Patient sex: M
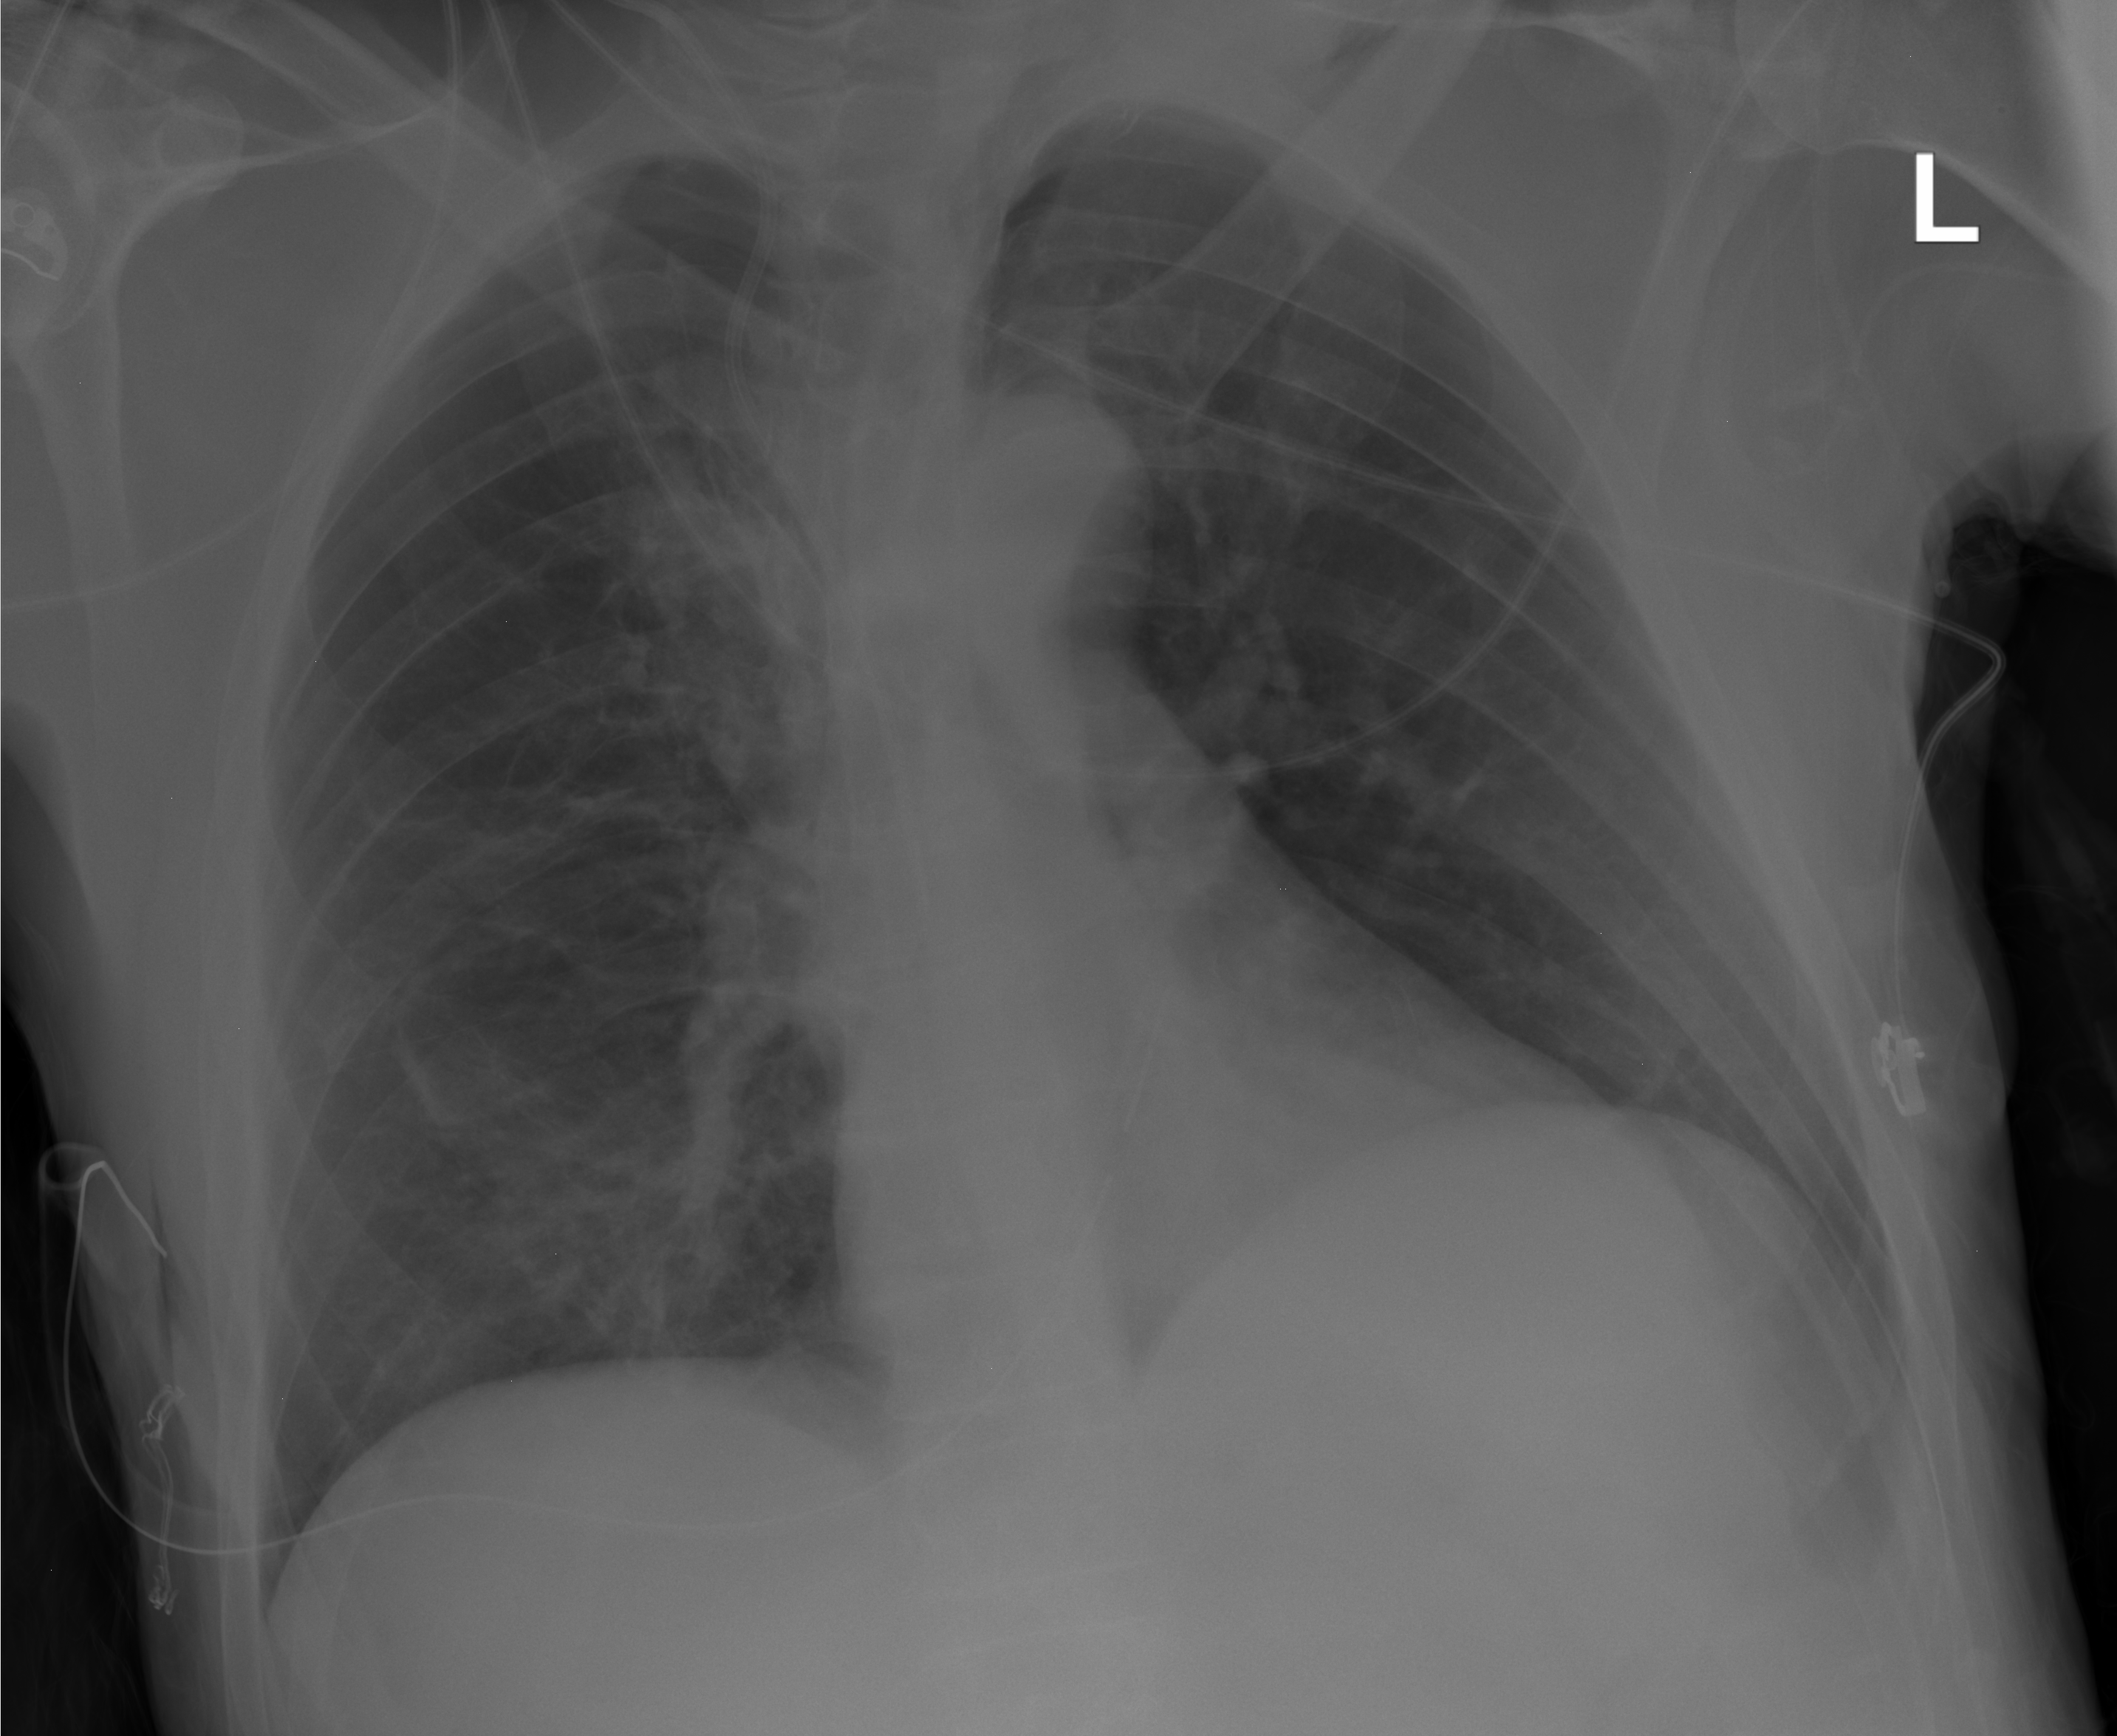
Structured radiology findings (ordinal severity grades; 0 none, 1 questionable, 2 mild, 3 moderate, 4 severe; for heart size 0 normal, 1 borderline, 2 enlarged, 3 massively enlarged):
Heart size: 0
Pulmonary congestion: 0
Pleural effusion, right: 0
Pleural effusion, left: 0
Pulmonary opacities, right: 1
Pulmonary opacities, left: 0
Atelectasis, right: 2
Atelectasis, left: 0